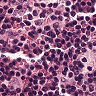
Metastatic tissue present: no